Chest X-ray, AP view. Patient: 10 years old, sex M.
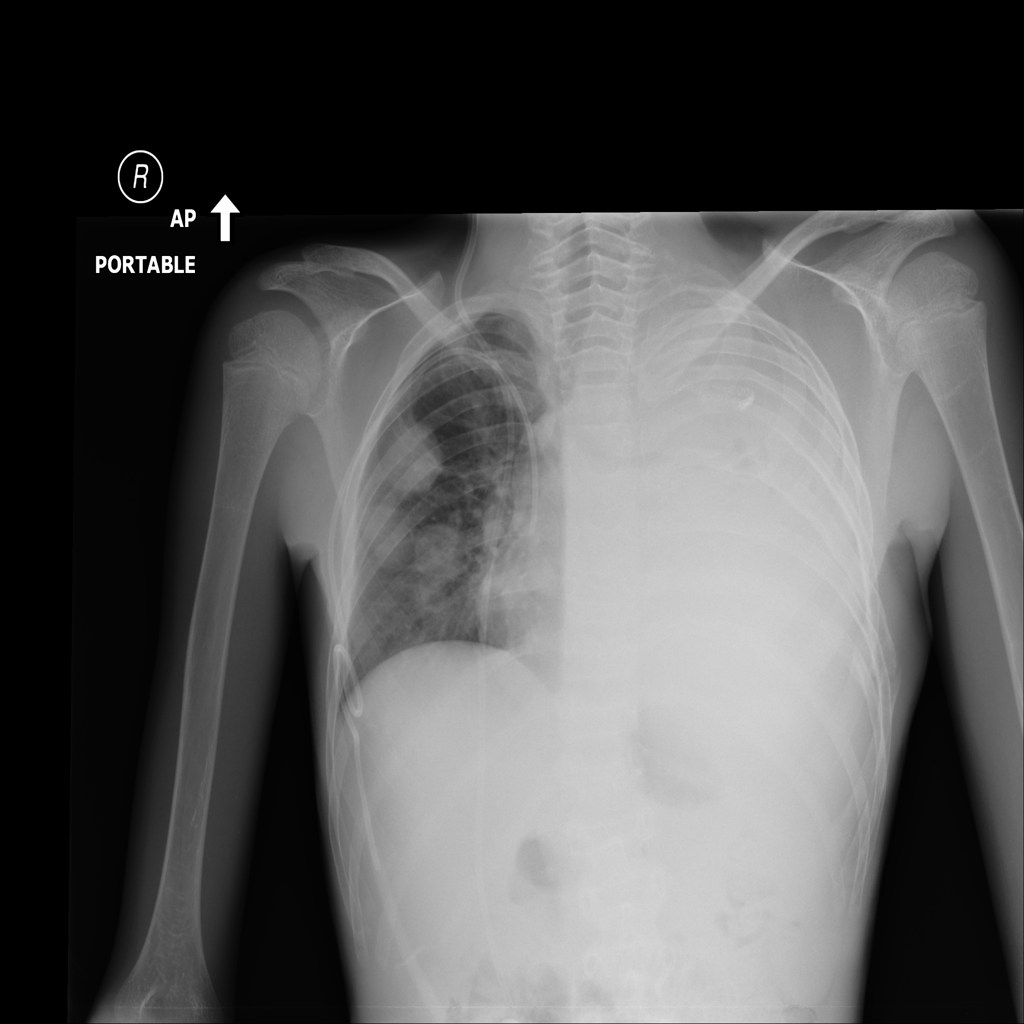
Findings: Atelectasis, Mass